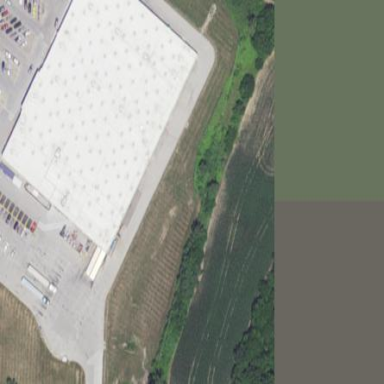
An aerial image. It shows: Flat roofed yellow retail building. It is supermarket.